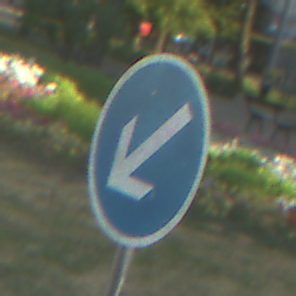
Verkehrszeichen: VorgeschriebeneVorbeifahrtLinks
Umgebung: Outdoor, Suburban
Tageszeit: SunriseSunset
Wetter: PartlyCloudy
Licht: Natural
Jahreszeit: NotSpecified
Kontrast: MediumContrast